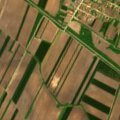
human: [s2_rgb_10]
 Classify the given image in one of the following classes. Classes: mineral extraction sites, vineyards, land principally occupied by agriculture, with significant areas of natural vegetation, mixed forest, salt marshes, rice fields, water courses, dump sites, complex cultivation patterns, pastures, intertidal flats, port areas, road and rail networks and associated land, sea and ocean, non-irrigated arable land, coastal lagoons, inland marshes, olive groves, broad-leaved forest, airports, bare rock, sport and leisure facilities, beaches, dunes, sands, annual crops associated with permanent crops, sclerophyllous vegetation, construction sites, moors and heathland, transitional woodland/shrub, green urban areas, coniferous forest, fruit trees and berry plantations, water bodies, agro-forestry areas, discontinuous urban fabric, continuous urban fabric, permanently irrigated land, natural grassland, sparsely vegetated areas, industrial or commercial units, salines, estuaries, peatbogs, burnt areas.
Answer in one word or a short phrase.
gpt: discontinuous urban fabric, non-irrigated arable land, complex cultivation patterns